This plot shows a bearing's acceleration signal over time (raw waveform). Based on the visible evidence, which condition applies: normal, inner_race, outer_race, ball?
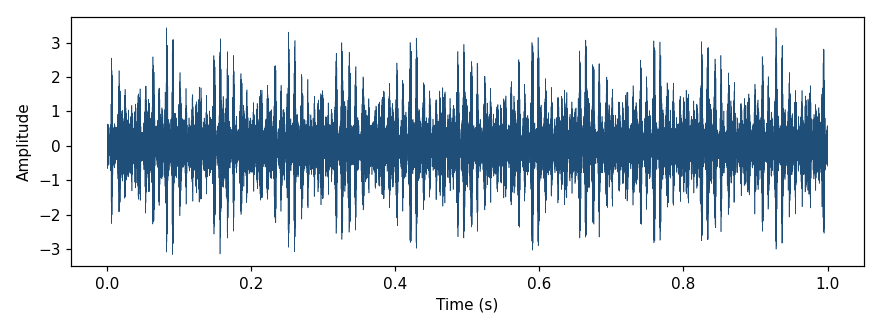
Answer: outer_race